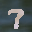
Label: 7